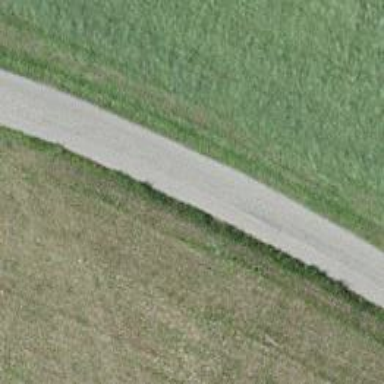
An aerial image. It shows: Unclassified road with asphalt surface.